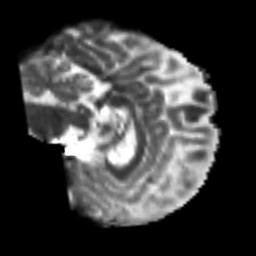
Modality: T2w
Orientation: sagittal
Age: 49
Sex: male
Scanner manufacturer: siemens
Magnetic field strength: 3 T
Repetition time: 7.3 s
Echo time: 0.087 s